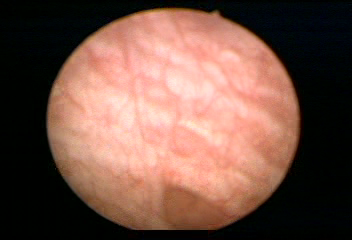
Modality: WLC
Class: Normal mucosa
Bladder cancer association: No